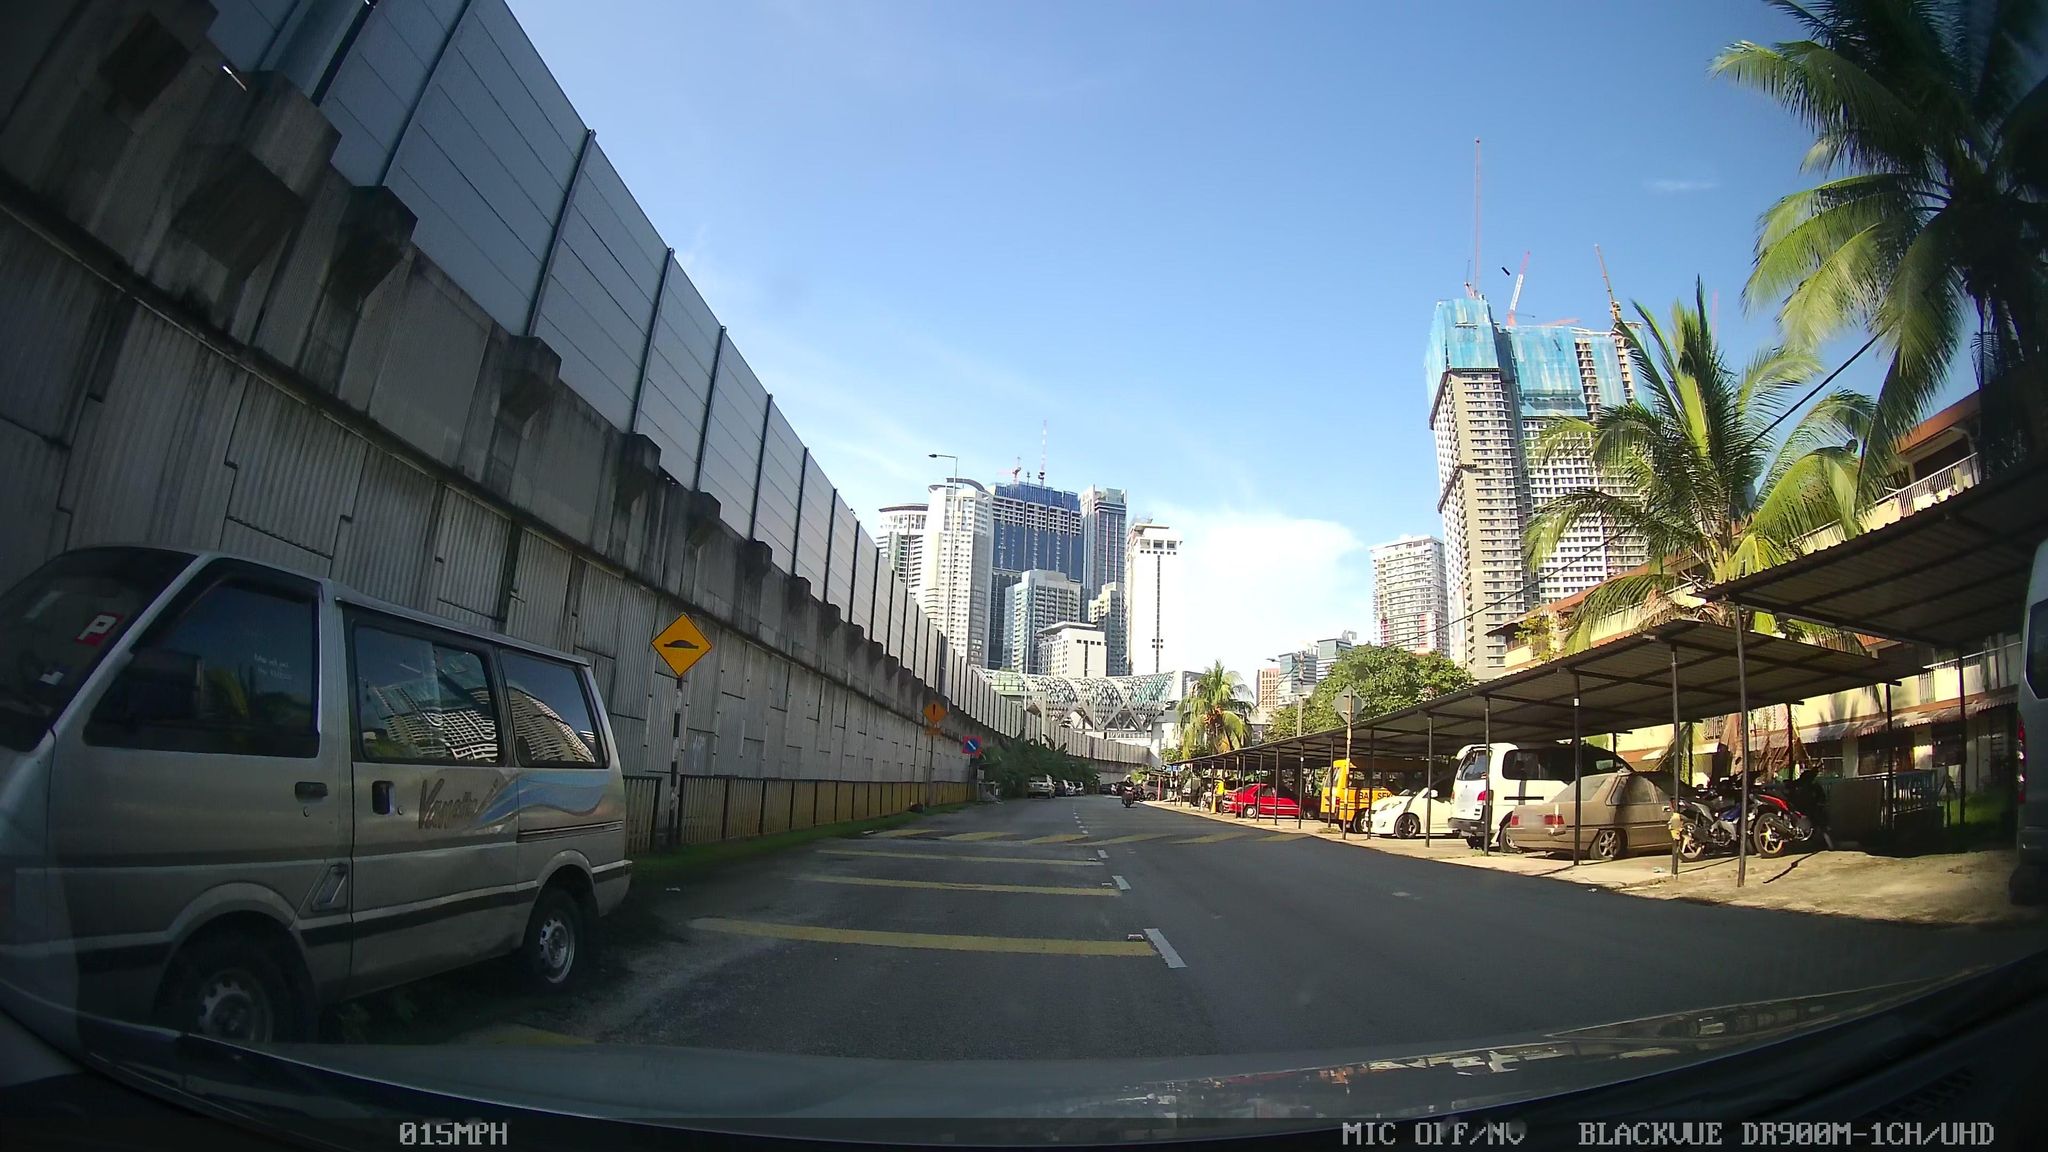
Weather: clear
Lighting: day
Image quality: good
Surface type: driving surface
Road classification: residential
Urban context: urban centre
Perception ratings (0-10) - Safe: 1.45, Lively: 7.48, Beautiful: 2.27, Boring: 6.44, Depressing: 6.46, Wealthy: 5.33